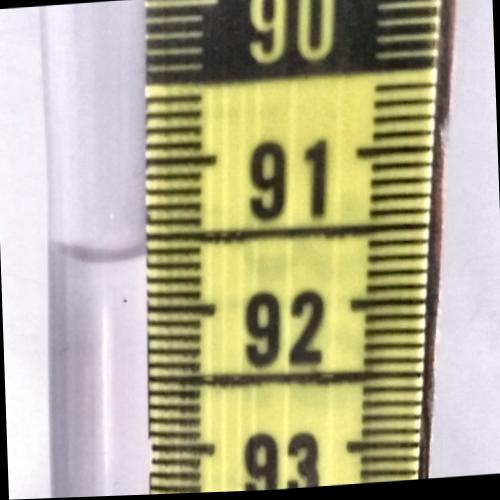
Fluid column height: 91.6 cm